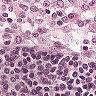
Metastatic tissue present: no